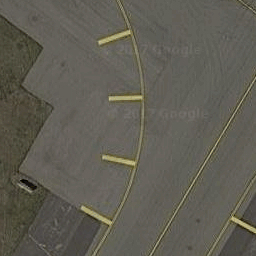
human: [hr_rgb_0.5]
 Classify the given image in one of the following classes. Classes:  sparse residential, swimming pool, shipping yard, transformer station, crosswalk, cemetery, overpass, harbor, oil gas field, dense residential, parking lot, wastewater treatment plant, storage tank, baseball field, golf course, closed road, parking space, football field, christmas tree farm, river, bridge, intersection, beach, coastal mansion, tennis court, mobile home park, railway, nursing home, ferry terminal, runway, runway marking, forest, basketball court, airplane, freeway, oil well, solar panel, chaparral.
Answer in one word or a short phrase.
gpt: runway marking